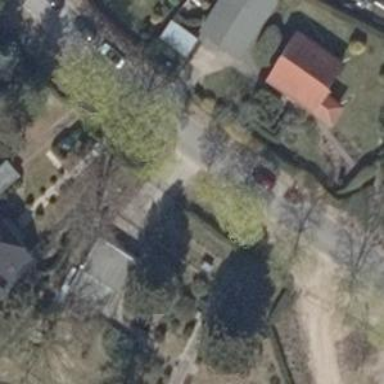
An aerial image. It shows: Driveway.